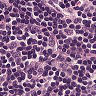
Metastatic tissue present: no